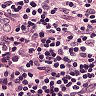
Metastatic tissue present: no